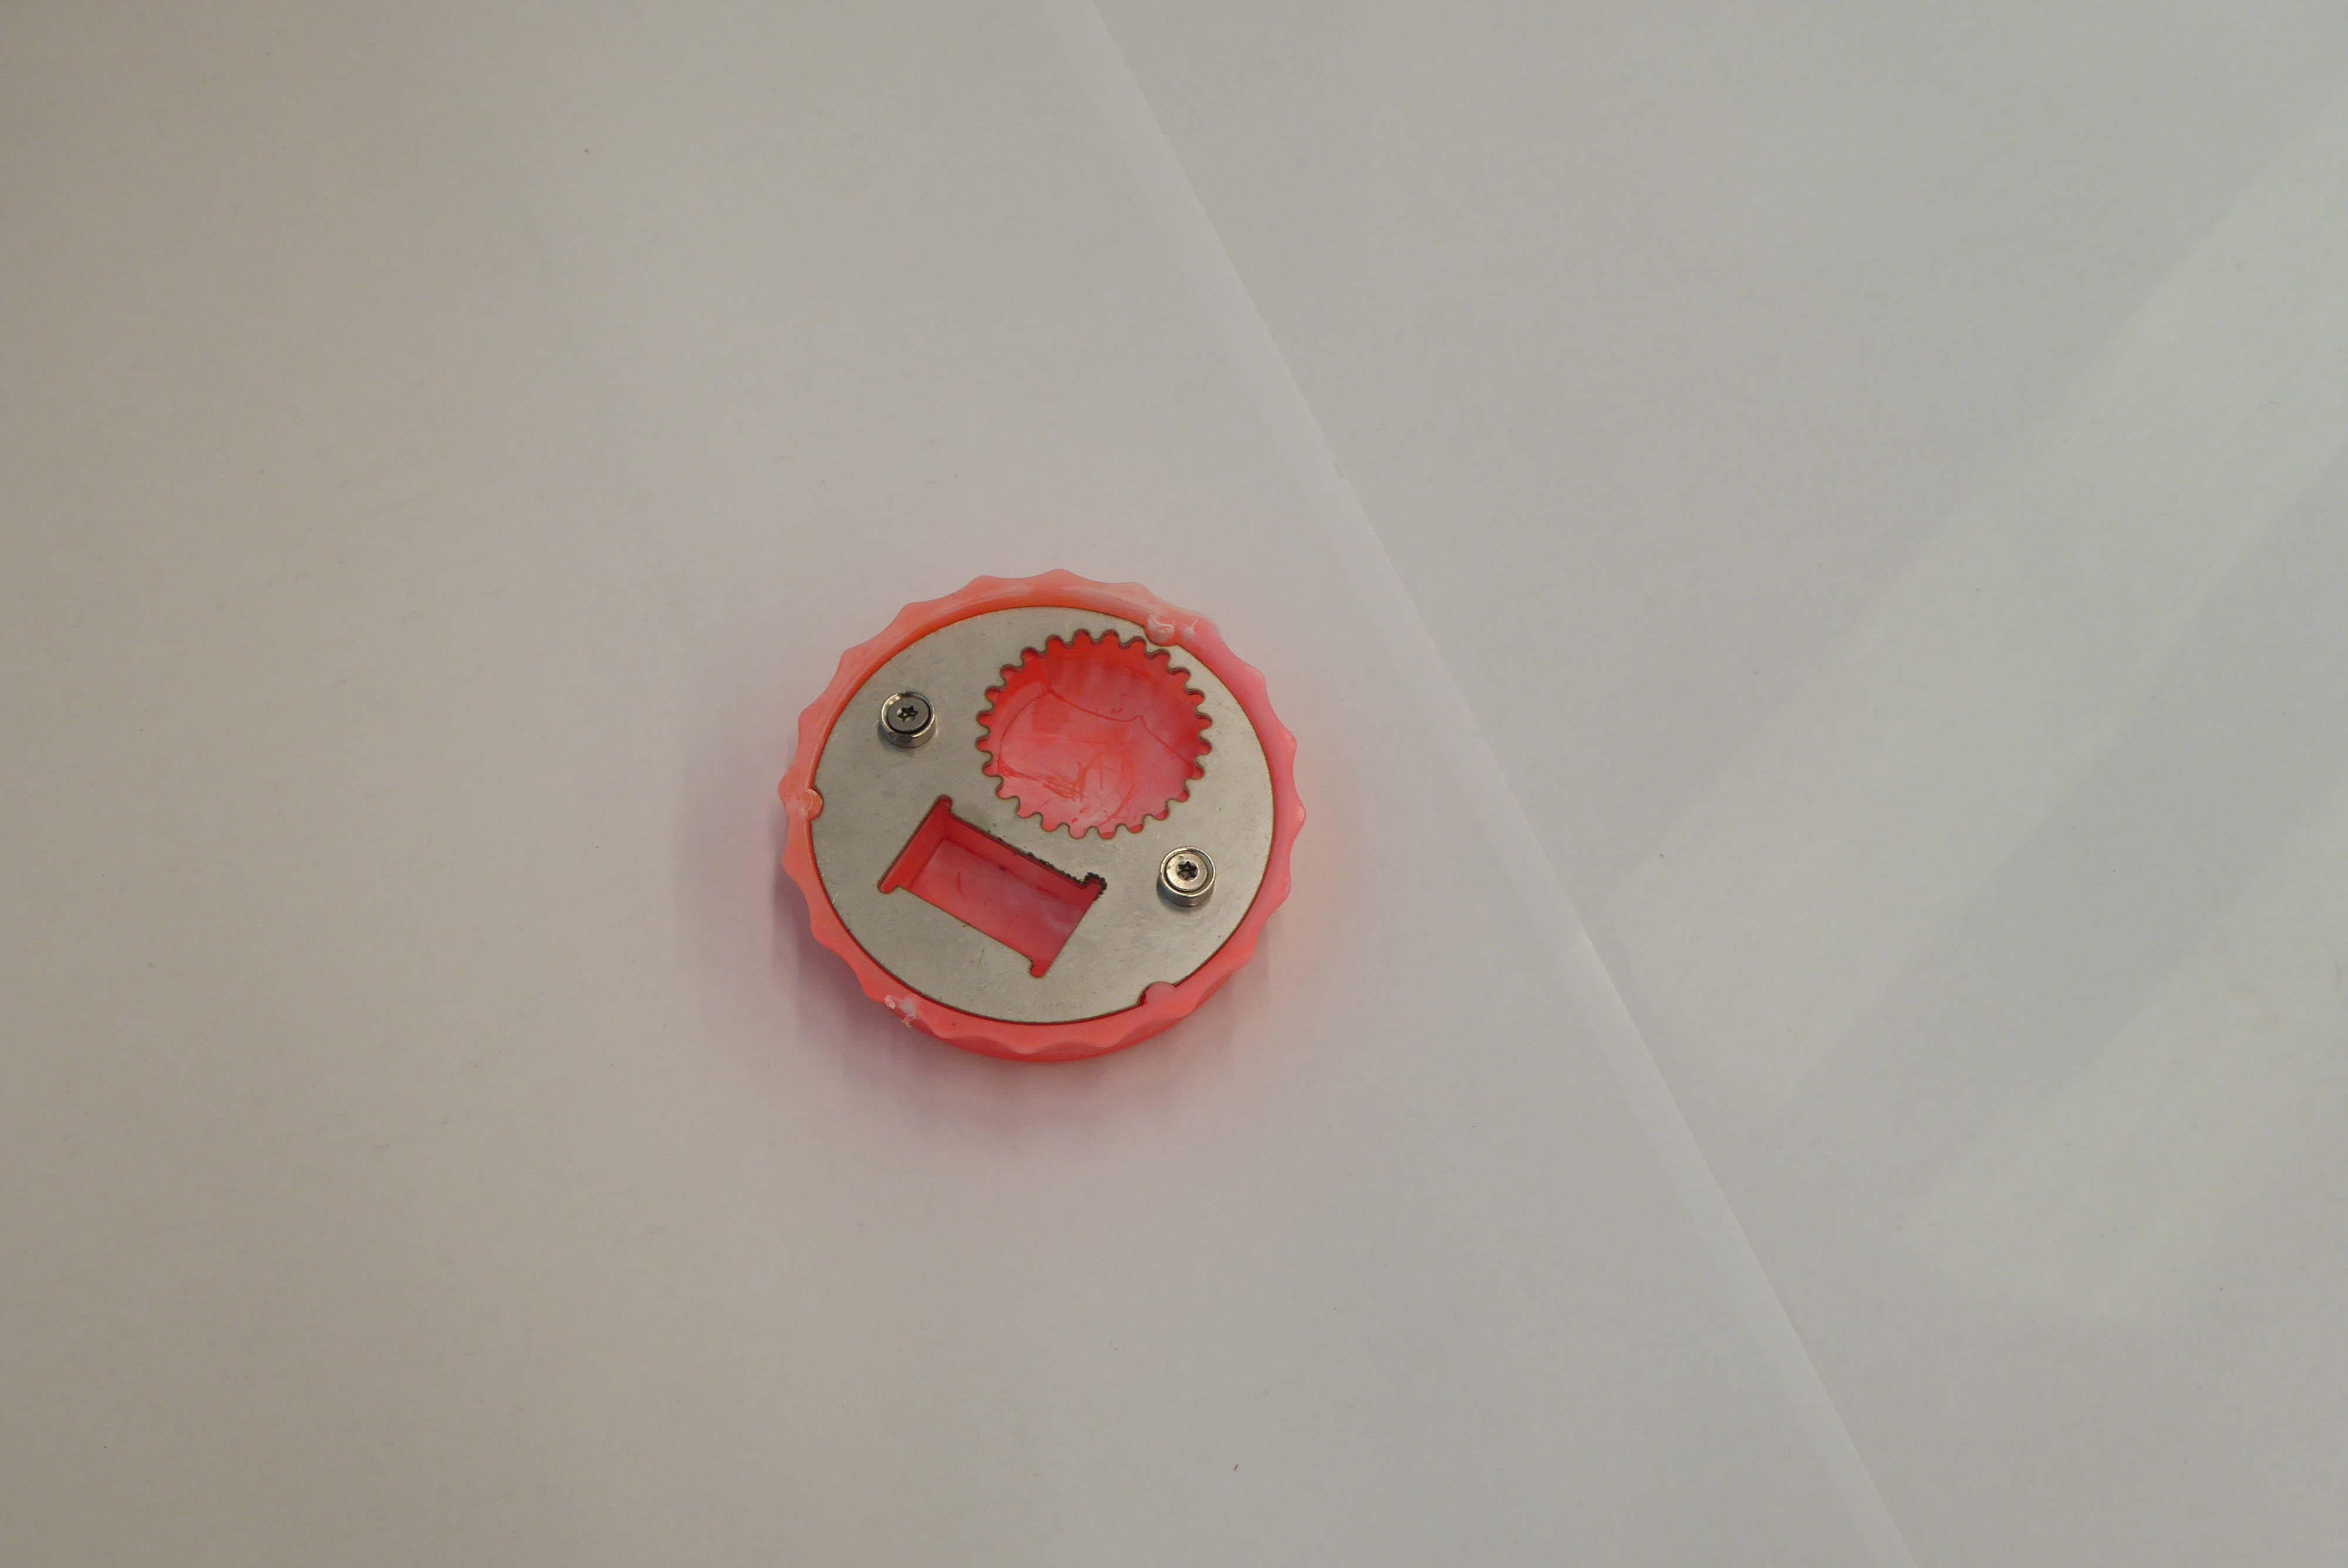
Label: Bottle Opener